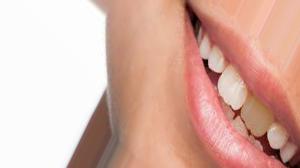
Condition: Tooth Discoloration